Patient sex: M
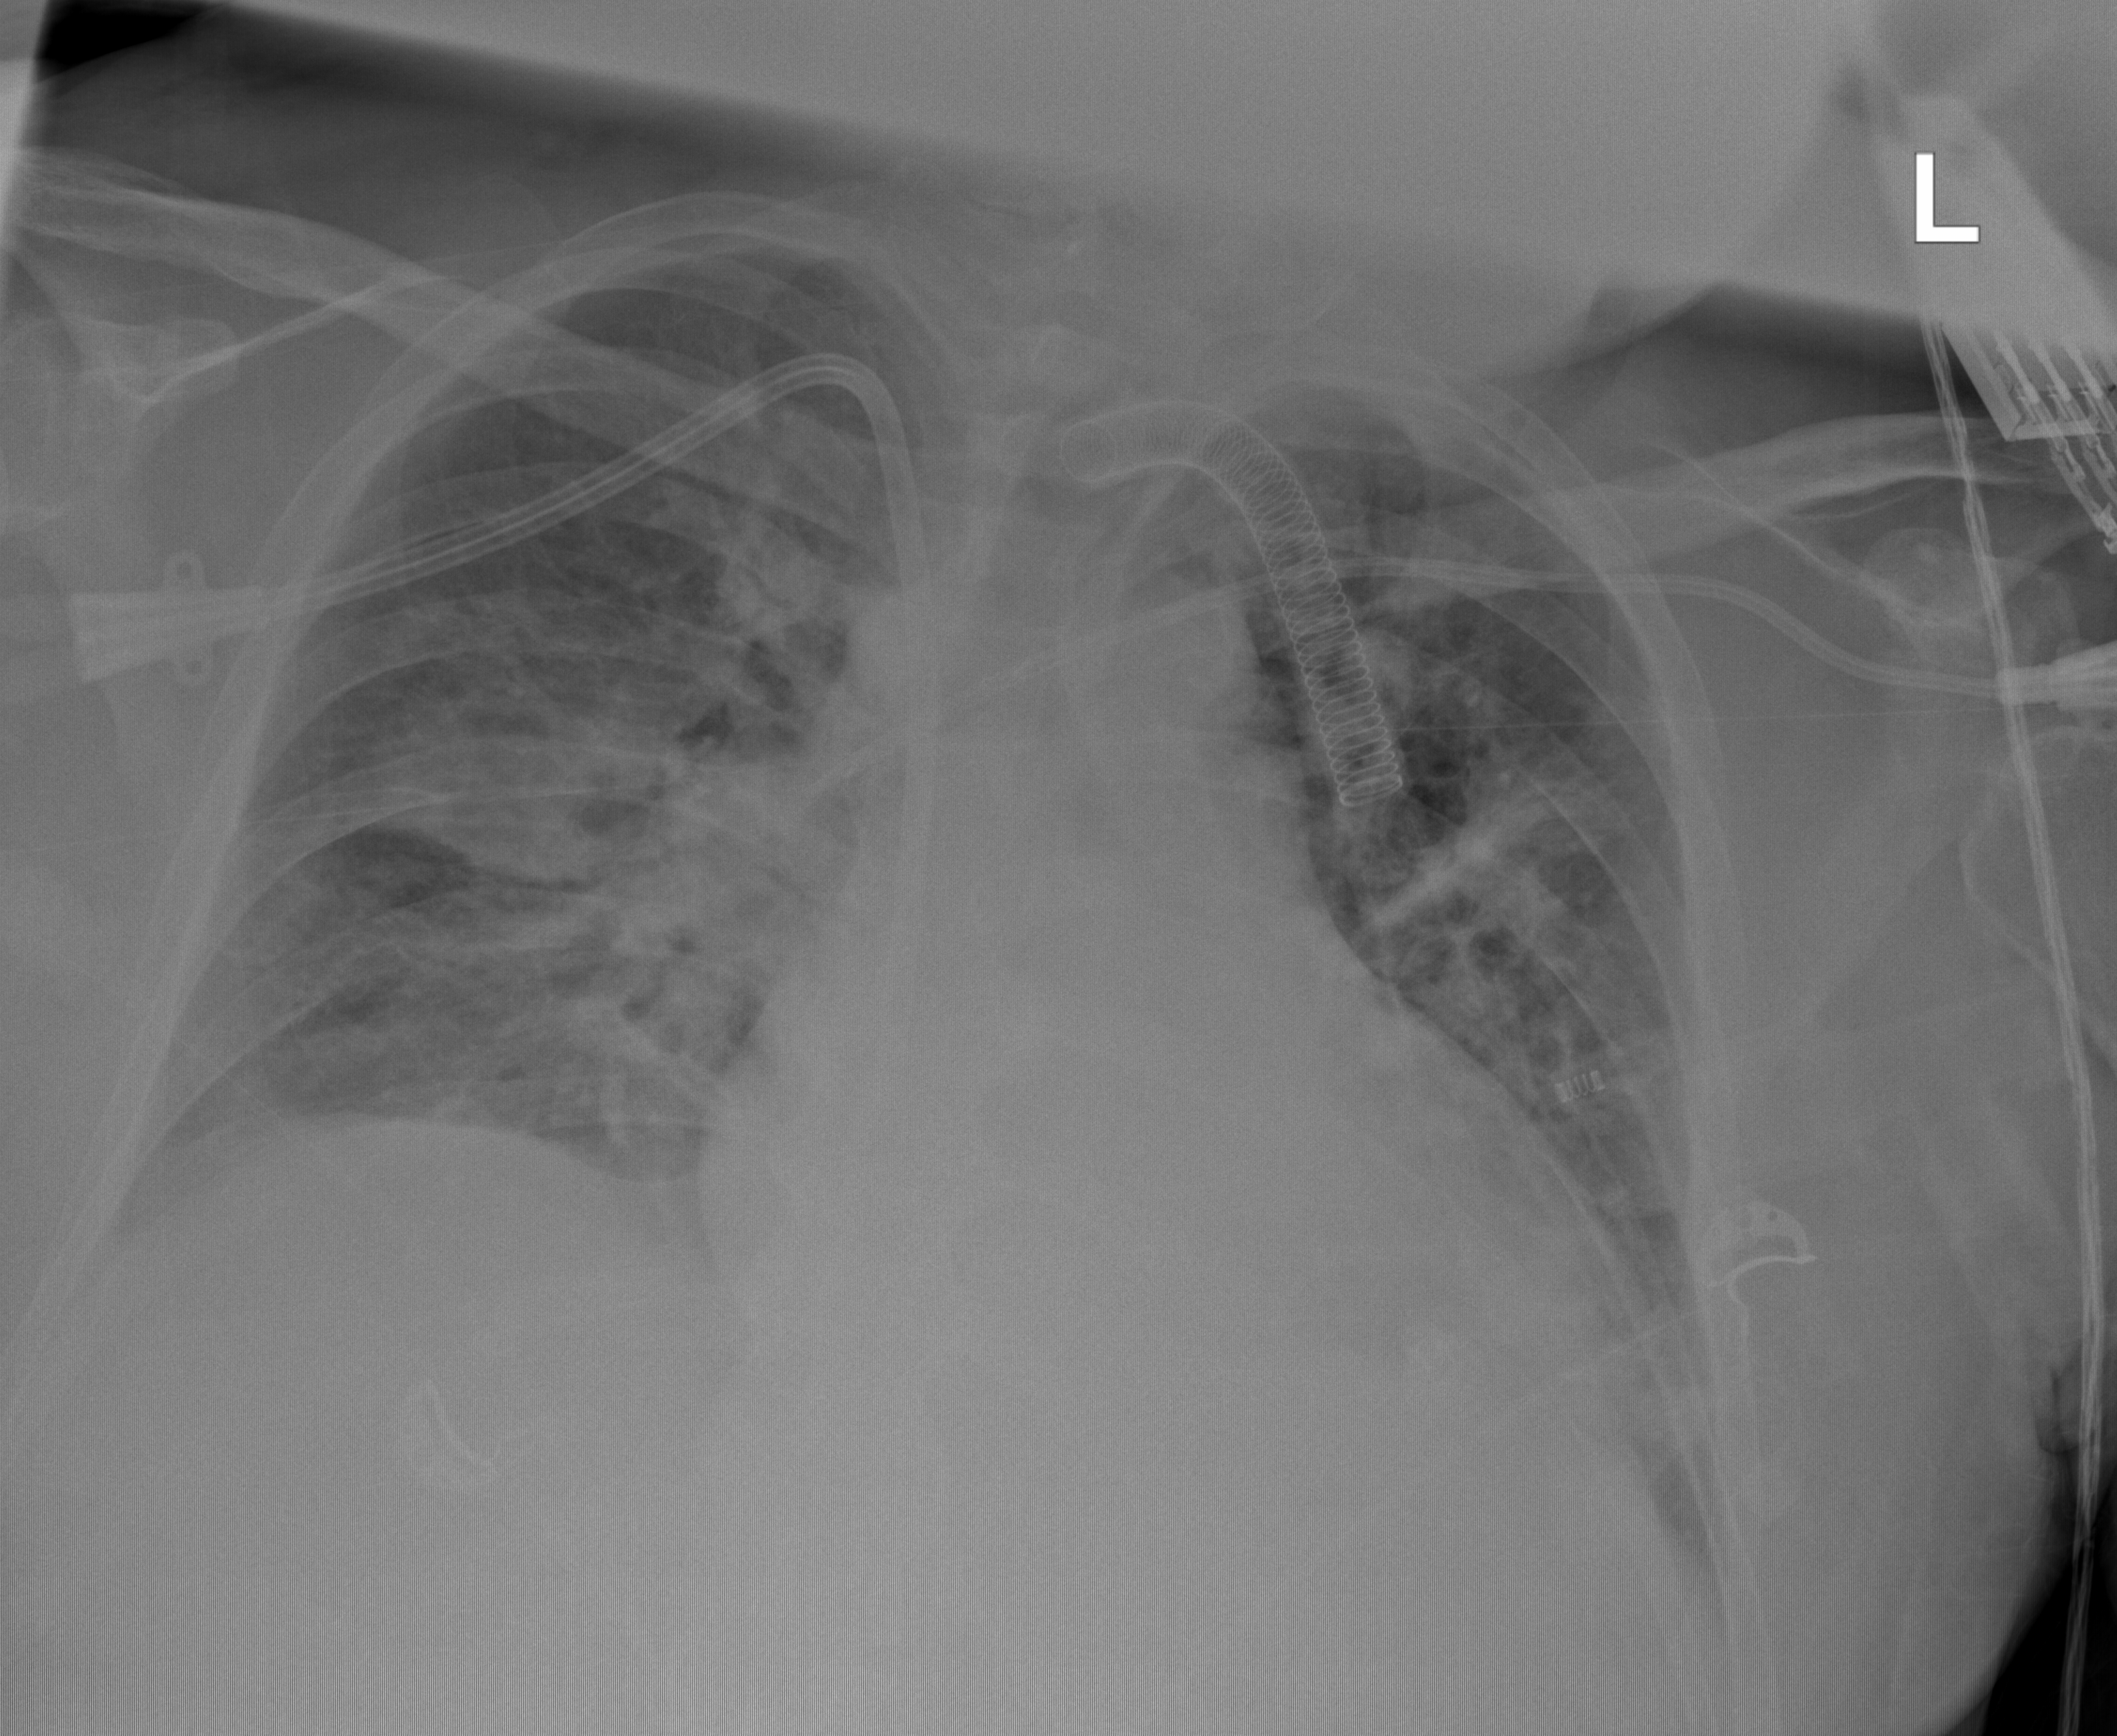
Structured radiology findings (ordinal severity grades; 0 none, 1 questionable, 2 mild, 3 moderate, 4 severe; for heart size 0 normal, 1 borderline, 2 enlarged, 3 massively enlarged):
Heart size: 2
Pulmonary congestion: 2
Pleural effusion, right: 2
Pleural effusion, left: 2
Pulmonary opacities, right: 2
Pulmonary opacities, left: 2
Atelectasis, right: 2
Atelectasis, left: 2